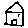
Label: house